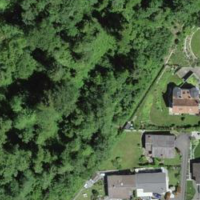
EUNIS habitat code: 55
Species observed at this site:
Clinopodium vulgare